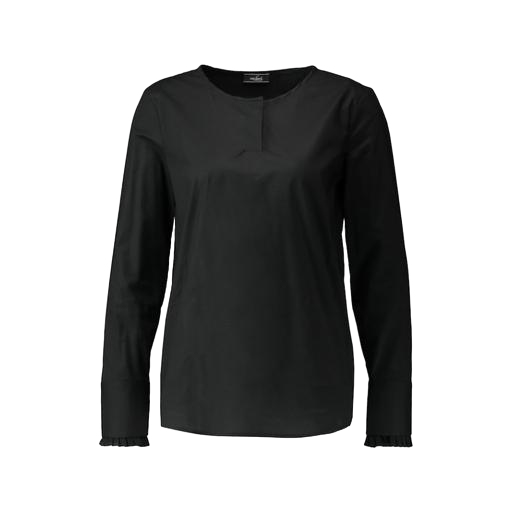
black ruffle hem v-back shirt, frill front shirt, long-sleeve shirt, white background